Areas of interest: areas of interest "Temple"
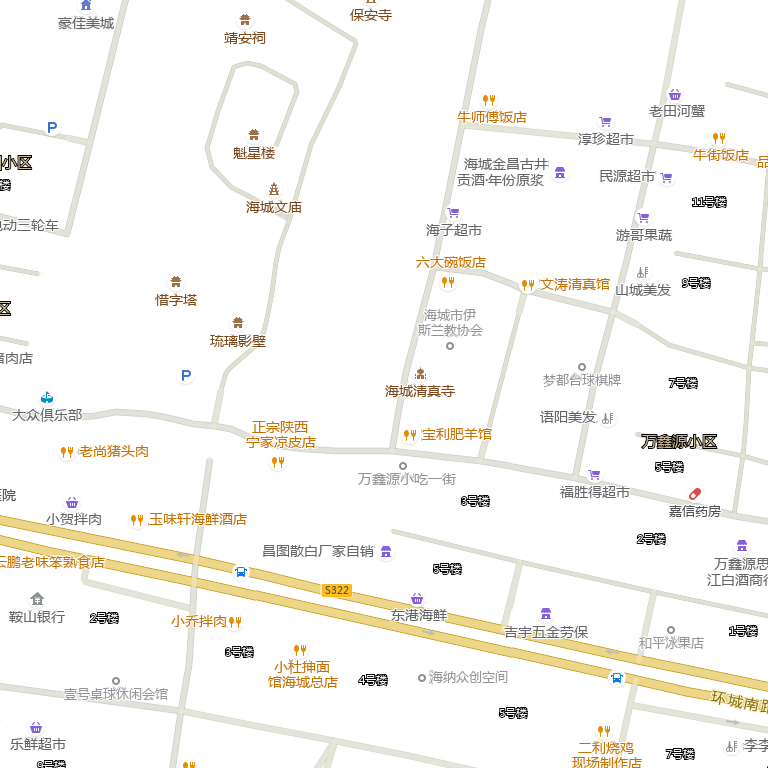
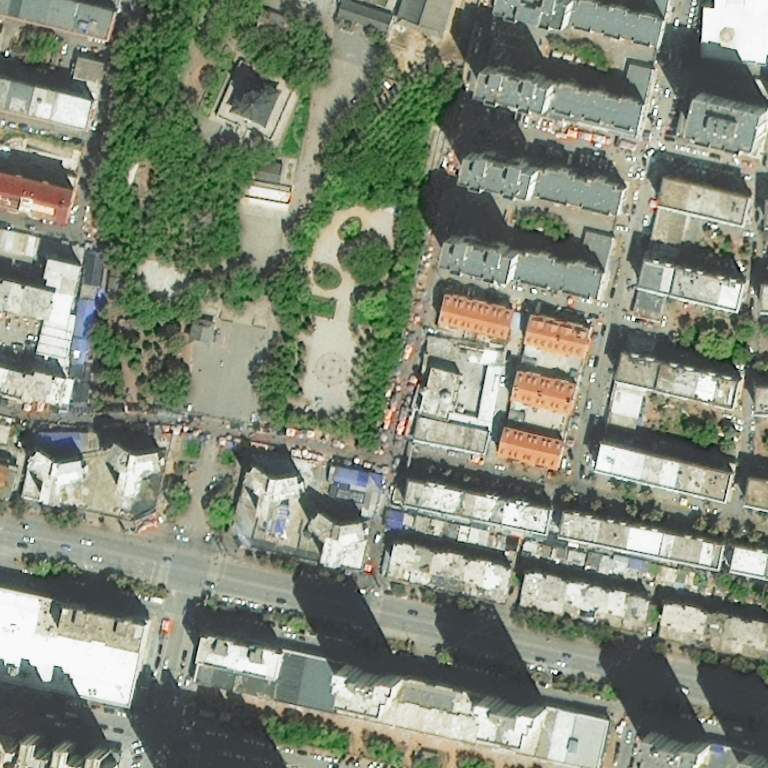